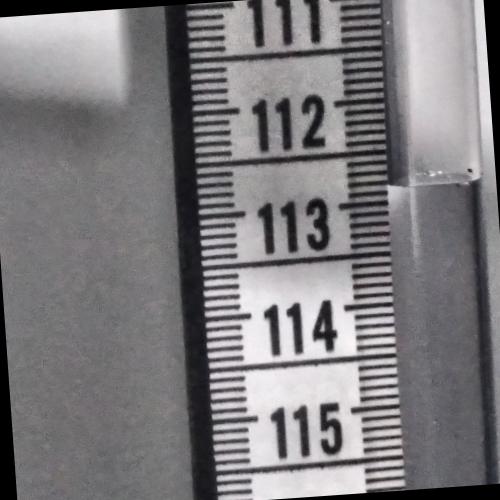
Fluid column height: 112.8 cm